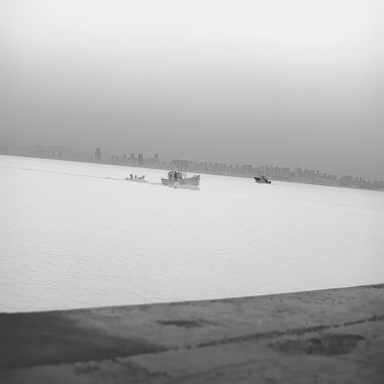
There are three bulk_carriers in the infrared image.